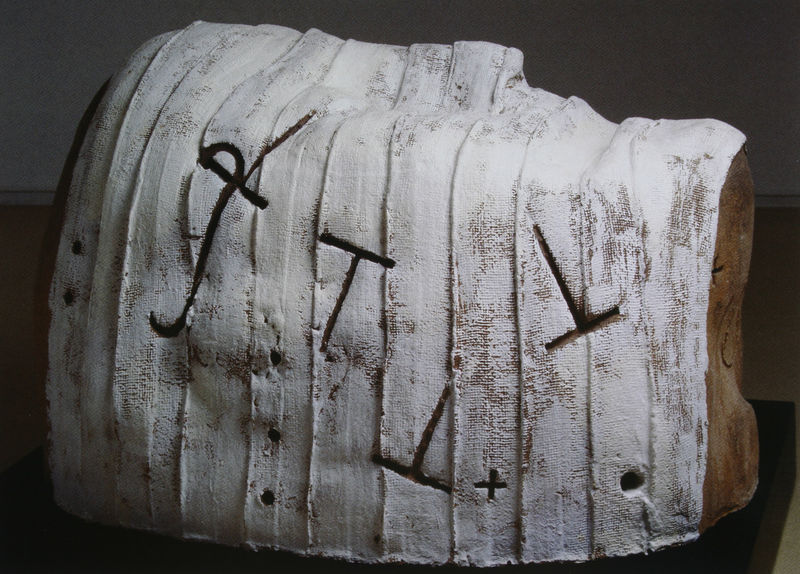
Titel: Cap embenat I
Künstler: Antoni Tàpies
Standort: Barcelona
Institution: Fondació Antoni Tàpies
Schlagwörter: kopf, weiß, braun, holz, nase, schwarz, stirn, tisch, zeichen, wand, gesicht, haupt, leinen, stoff, kinn, skulptur, spanien, modern, platte, nägel, punkte, unterlage, kreuz, loch, buchstaben, punkt, leichentuch, binden, gips, verband, installation, beuys, totenmaske, informel, tapies, holzkopf, antoni tapies, barcelona, katalane, leinenbinde, leinenbinden